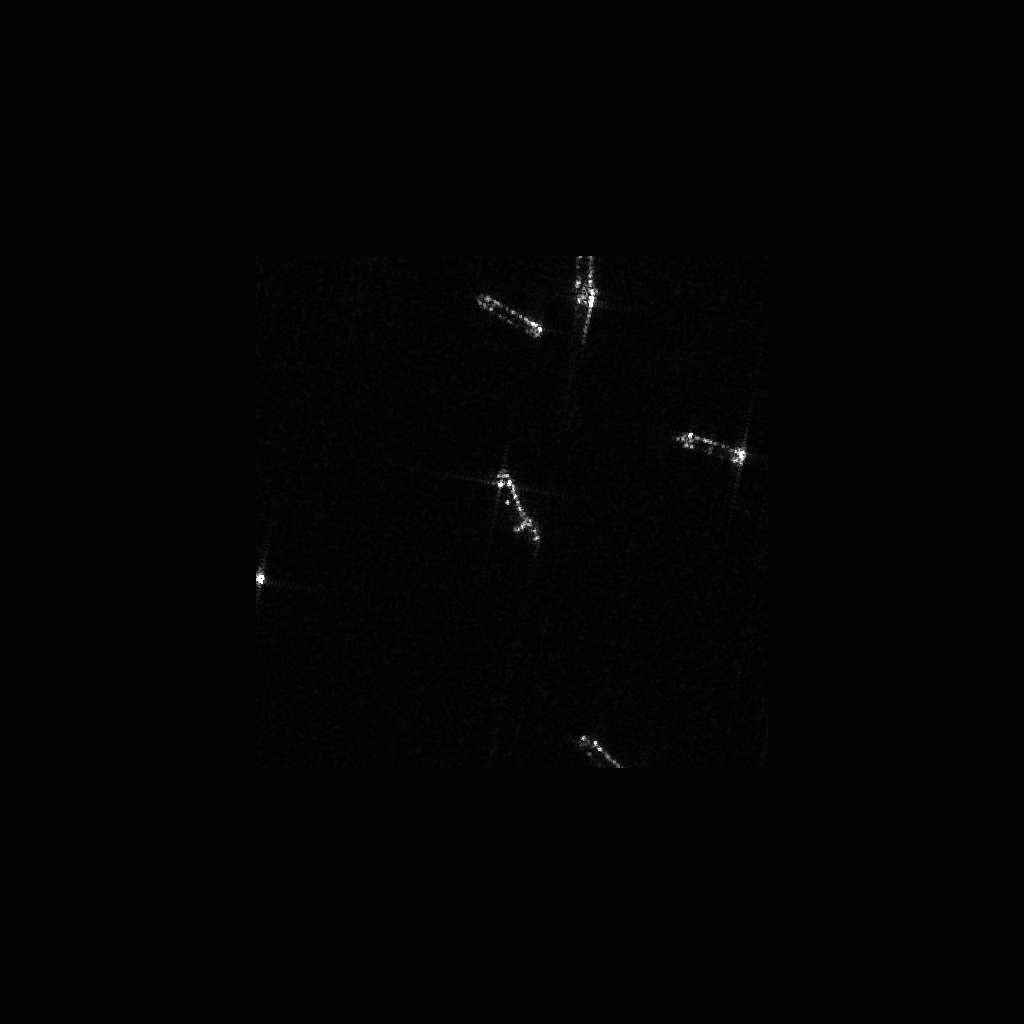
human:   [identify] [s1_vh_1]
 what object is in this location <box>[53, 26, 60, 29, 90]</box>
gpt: <ref>1 medium dredger at the top</ref>

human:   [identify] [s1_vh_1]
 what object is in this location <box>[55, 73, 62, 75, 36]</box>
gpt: <ref>1 small dredger at the bottom</ref>